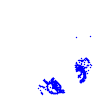
Particle: pion